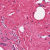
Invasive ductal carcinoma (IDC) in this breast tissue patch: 0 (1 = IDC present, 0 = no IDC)